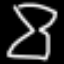
Label: hourglass